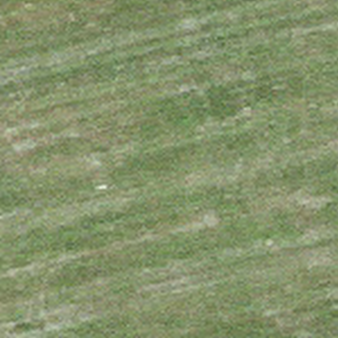
Label: other